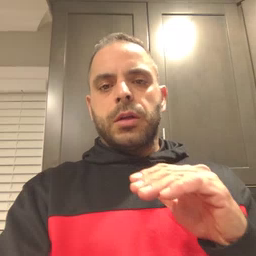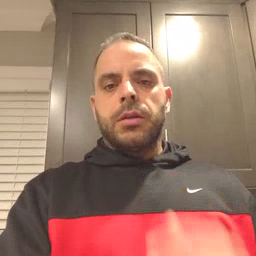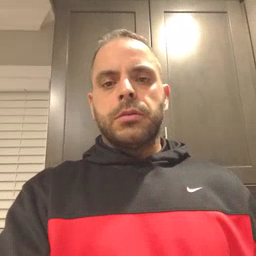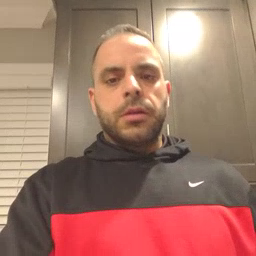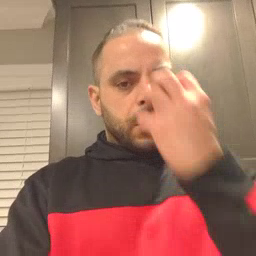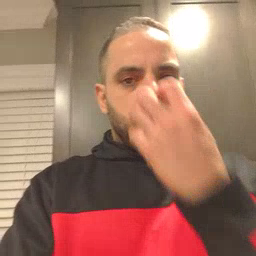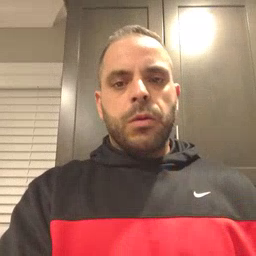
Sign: clown